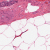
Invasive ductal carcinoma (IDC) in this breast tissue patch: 0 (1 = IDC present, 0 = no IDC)